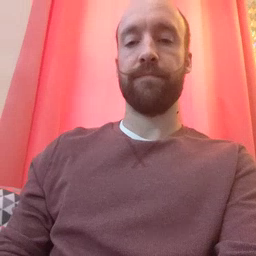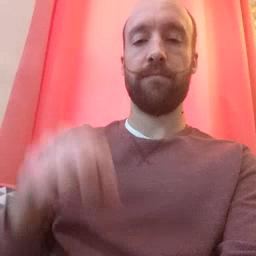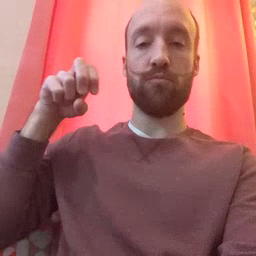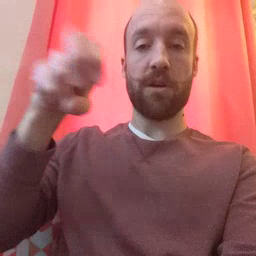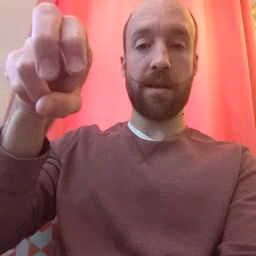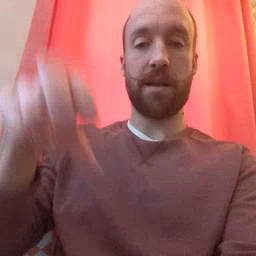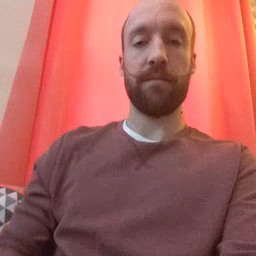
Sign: ride